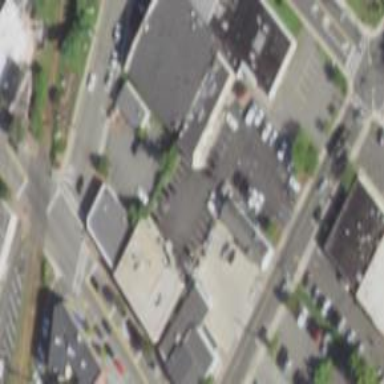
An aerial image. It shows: Marketplace building.